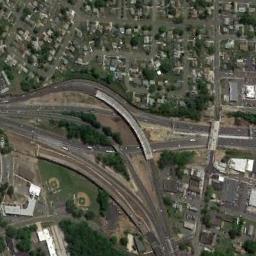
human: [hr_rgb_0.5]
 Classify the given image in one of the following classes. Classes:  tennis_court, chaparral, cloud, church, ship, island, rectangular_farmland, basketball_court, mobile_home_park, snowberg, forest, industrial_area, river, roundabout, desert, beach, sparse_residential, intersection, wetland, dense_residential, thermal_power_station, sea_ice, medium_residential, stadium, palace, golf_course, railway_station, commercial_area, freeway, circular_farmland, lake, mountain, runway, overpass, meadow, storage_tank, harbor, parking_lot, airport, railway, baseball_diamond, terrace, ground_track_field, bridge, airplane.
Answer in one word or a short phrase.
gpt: overpass